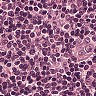
Metastatic tissue present: no